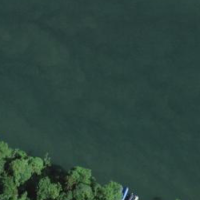
EUNIS habitat code: 15
Species observed at this site:
Melittis melissophyllum